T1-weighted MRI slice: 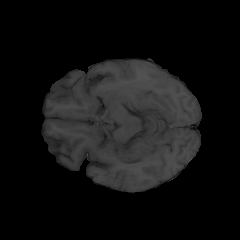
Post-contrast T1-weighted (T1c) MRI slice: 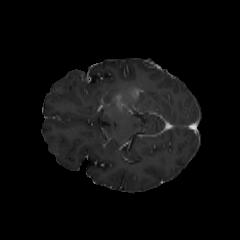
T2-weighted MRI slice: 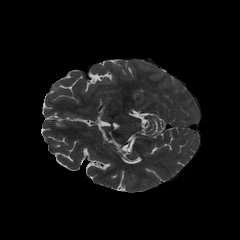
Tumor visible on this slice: yes